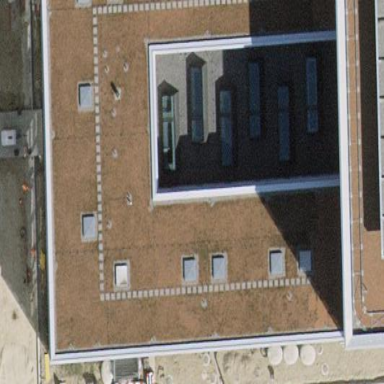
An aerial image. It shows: College building.